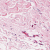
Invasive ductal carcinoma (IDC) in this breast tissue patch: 0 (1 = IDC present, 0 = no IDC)